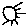
Label: sun